Field crop: tomato
Growth stage: 1
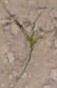
Species: cyperus